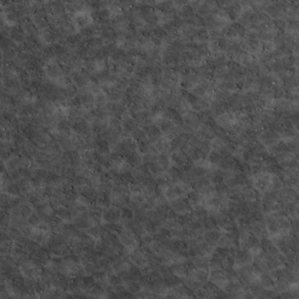
Label: non_frost